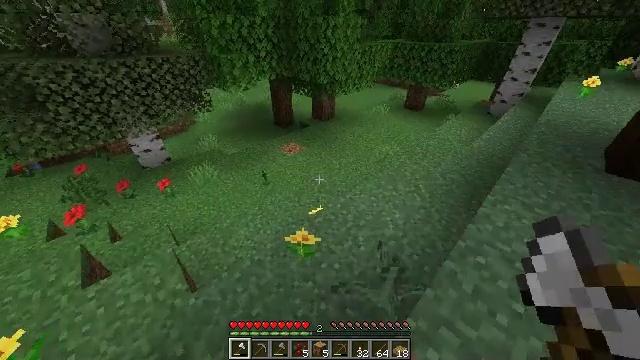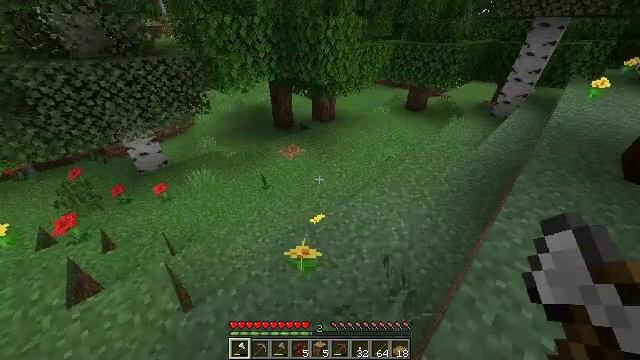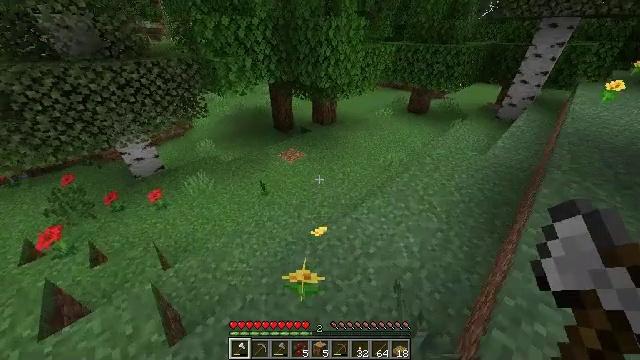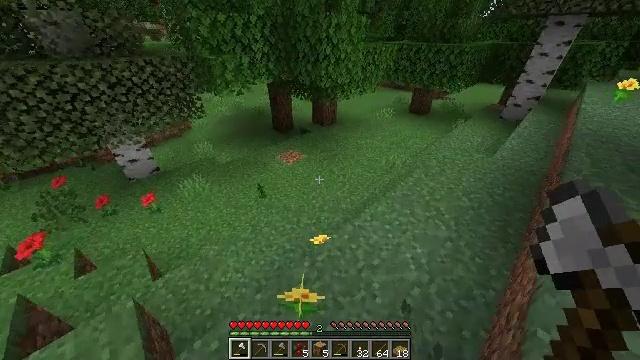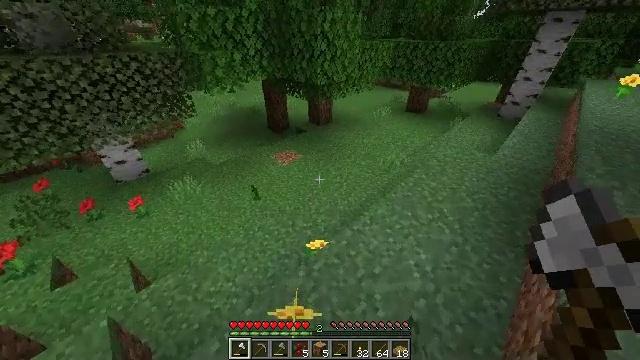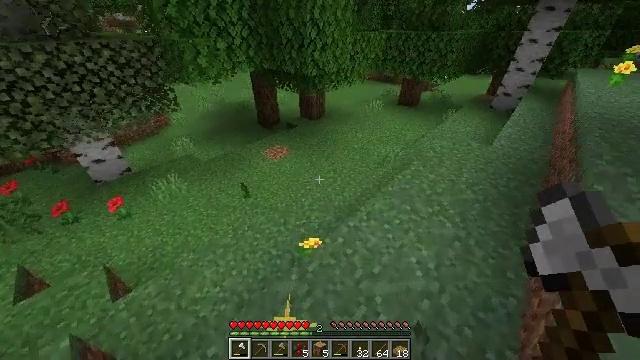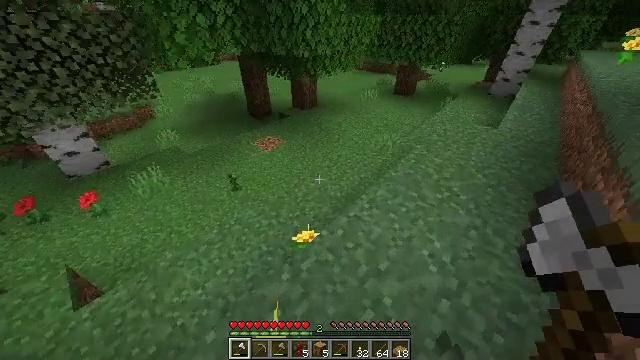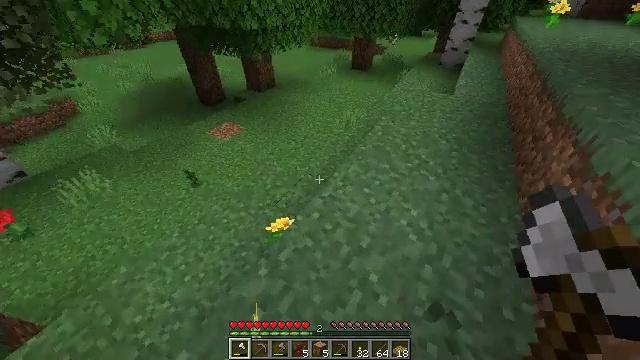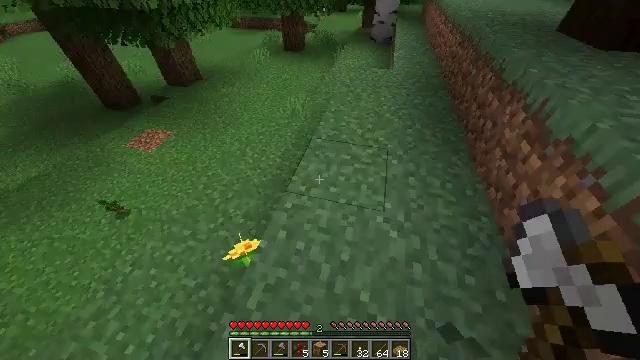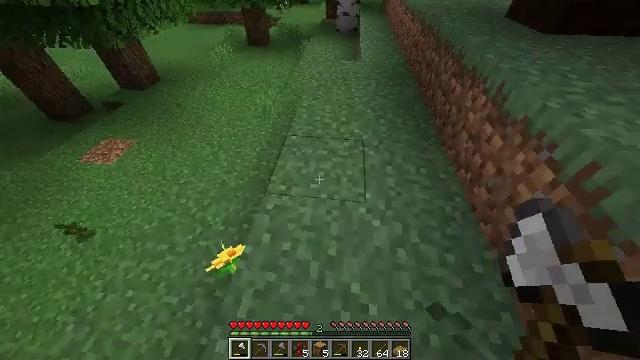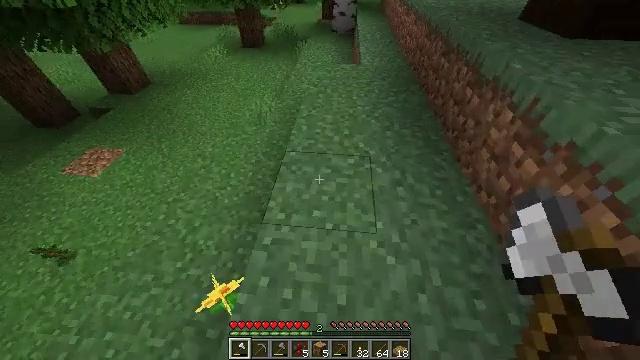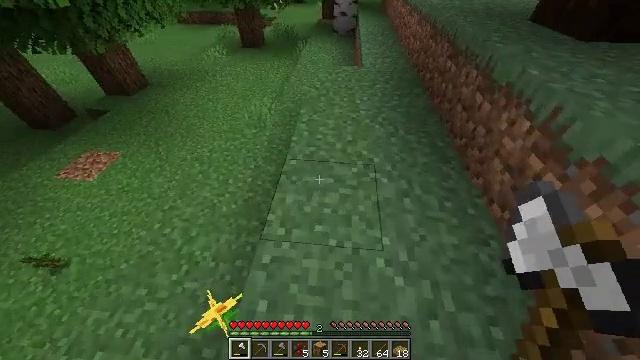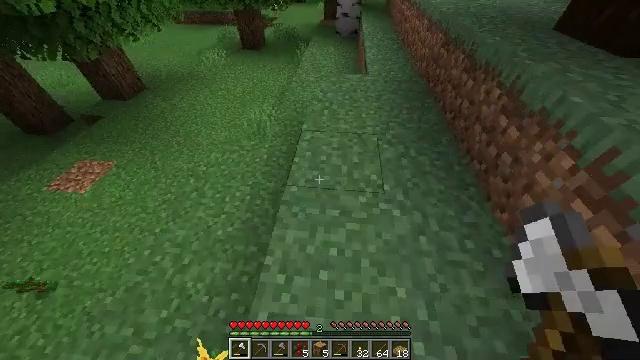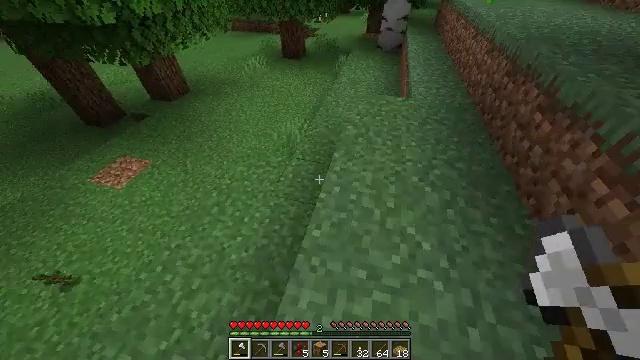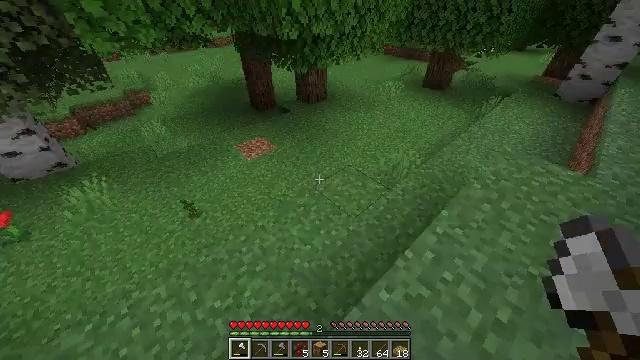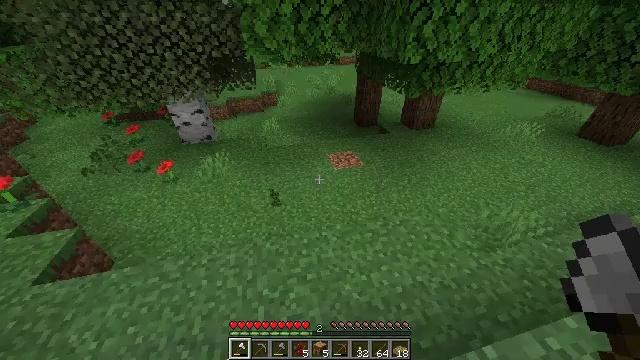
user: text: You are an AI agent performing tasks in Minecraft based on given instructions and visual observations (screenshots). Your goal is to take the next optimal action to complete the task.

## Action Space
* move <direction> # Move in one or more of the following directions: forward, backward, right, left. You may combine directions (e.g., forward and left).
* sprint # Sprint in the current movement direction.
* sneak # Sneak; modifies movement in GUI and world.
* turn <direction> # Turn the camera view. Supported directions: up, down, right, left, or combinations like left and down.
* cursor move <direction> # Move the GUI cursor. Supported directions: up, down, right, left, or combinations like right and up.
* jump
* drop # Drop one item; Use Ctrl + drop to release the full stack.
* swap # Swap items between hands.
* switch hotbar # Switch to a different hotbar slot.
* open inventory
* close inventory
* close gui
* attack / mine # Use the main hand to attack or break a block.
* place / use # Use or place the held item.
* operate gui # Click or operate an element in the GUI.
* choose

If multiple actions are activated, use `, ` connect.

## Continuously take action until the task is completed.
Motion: motion action
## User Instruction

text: Hunt a sheep.
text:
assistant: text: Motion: move forward
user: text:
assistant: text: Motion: move forward
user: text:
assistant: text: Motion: move forward
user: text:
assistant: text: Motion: move forward, turn right
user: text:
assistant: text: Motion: move forward, turn right
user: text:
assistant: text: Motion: move forward, turn right and down
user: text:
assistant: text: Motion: move forward, turn right and down
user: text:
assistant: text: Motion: move forward, turn right and down
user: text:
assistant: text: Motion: move forward, turn right and down
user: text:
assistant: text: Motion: move forward, turn right
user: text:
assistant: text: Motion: move forward
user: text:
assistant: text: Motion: move forward
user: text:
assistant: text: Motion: move forward, turn left and up
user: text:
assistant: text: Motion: move forward, turn left and up
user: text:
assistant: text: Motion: move forward, turn left and up
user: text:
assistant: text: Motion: move forward, turn left and up
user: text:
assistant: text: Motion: move forward
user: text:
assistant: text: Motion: move forward
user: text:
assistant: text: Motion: move forward
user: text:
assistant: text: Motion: move forward
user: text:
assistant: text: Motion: move forward
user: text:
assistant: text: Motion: move forward
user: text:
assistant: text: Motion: move forward
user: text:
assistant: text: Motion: move forward, turn left
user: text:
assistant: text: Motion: move forward, turn left
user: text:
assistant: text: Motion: move forward, turn left
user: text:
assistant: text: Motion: move forward, turn left and down
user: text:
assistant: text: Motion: move forward, turn left
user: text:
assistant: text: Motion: move forward
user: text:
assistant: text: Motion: move forward